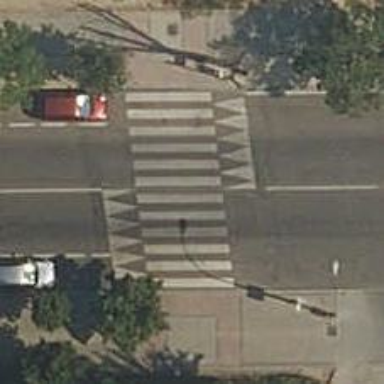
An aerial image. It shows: Zebra crossing on the road.